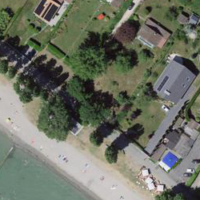
EUNIS habitat code: 54
Species observed at this site:
Certhia brachydactyla
Corvus corone
Podiceps cristatus
Actitis hypoleucos
Turdus philomelos
Fulica atra
Dendrocopos major
Buteo buteo
Sylvia atricapilla
Chroicocephalus ridibundus
Larus michahellis
Cygnus olor
Gallinula chloropus
Erithacus rubecula
Dryocopus martius
Tringa nebularia
Acrocephalus scirpaceus
Ficedula hypoleuca
Charadrius hiaticula
Corylus avellana
Anas platyrhynchos
Sturnus vulgaris
Troglodytes troglodytes
Chloris chloris
Larus canus
Streptopelia decaocto
Passer domesticus
Fringilla coelebs
Tadorna tadorna
Carduelis carduelis
Columba palumbus
Turdus merula
Phalacrocorax carbo
Circus aeruginosus
Mareca strepera
Parus major
Hirundo rustica
Milvus migrans
Mergus merganser
Sterna hirundo
Cotinus coggygria
Motacilla alba
Delichon urbicum